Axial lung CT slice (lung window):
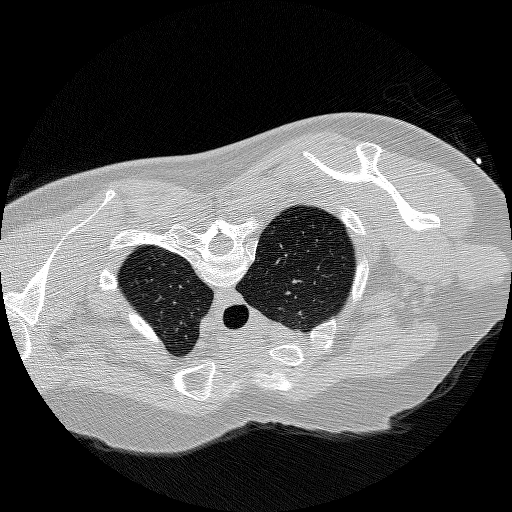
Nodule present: no